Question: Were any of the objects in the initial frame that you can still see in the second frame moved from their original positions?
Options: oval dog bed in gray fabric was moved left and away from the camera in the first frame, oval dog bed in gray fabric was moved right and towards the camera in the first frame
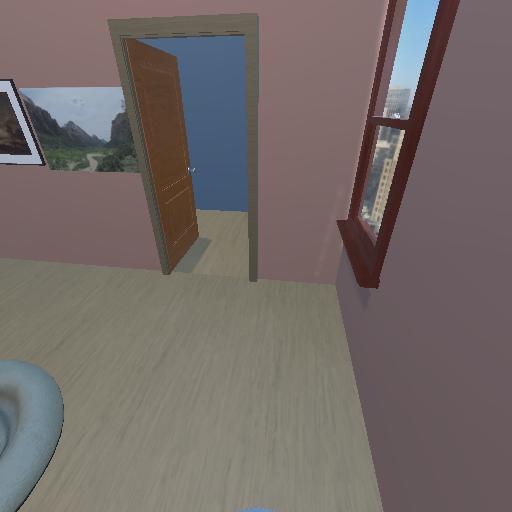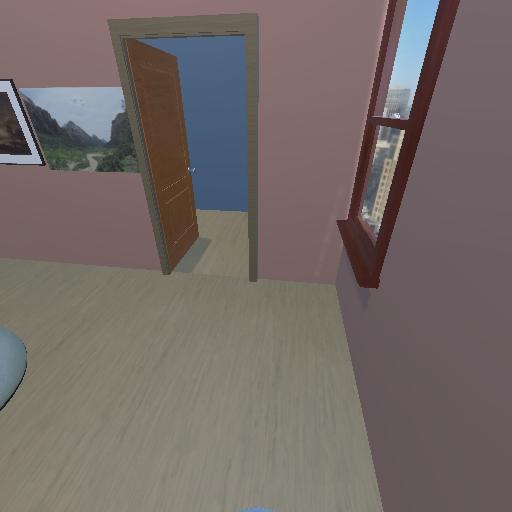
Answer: oval dog bed in gray fabric was moved left and away from the camera in the first frame